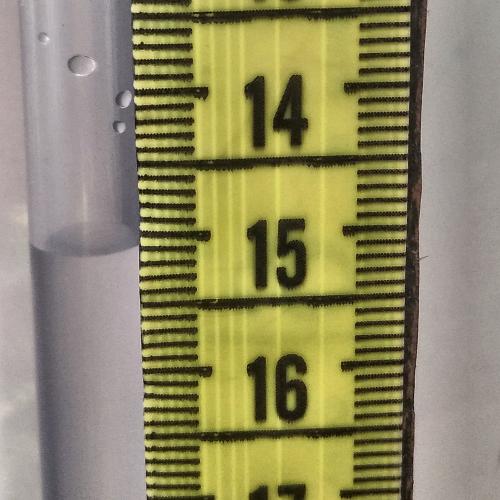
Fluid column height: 15.1 cm